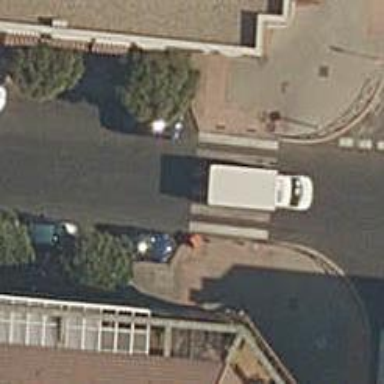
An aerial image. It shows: Uncontrolled zebra crossing on the road.